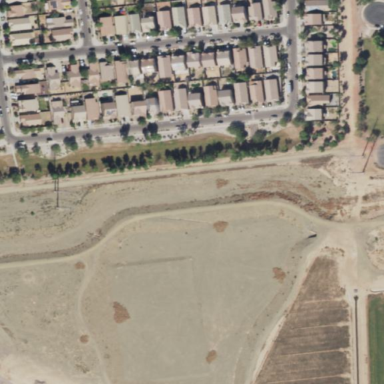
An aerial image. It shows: Detention basin filled with water.